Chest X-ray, PA view. Patient: 42 years old, sex M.
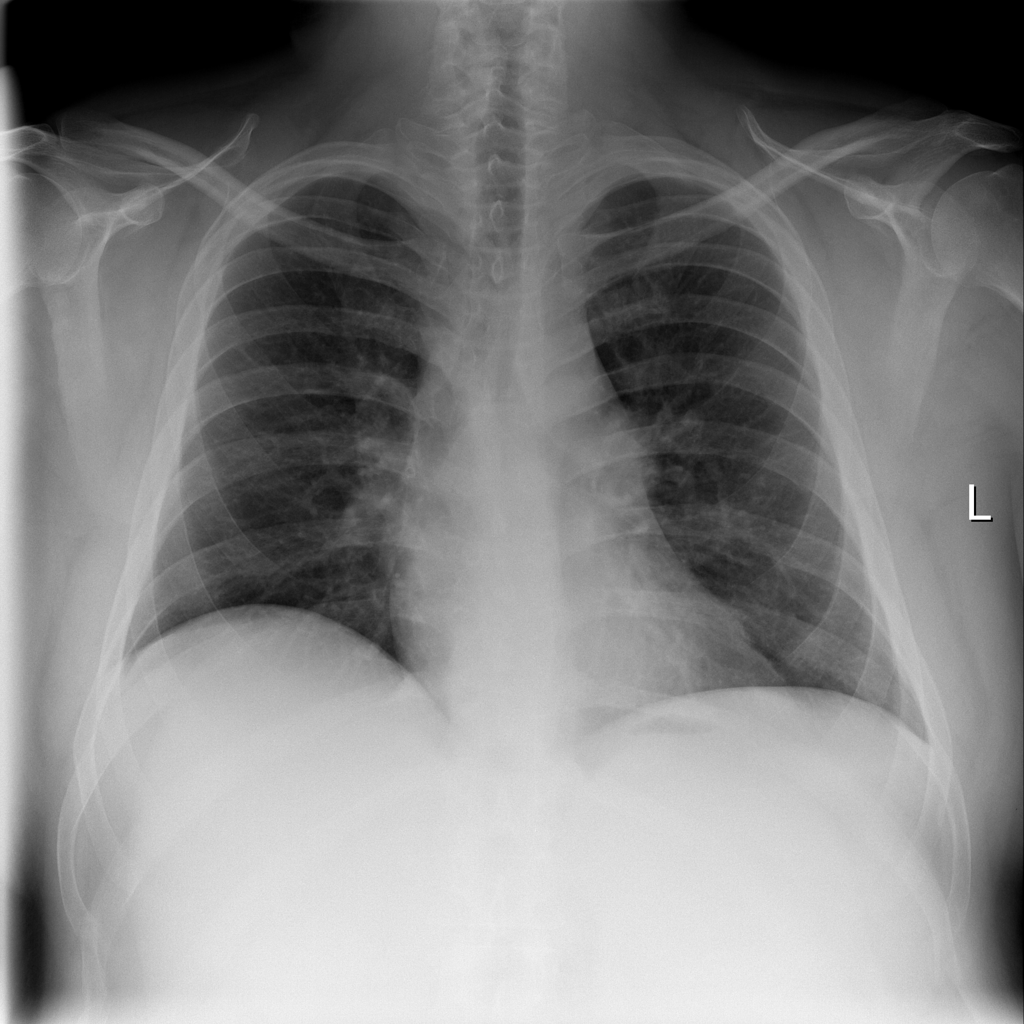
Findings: No Finding